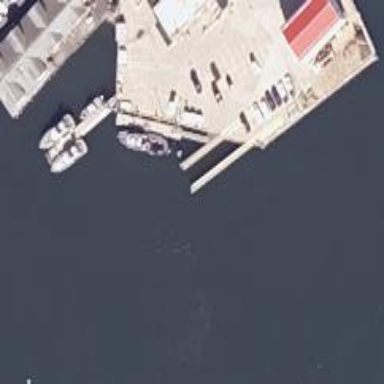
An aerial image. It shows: Pier designed for boat lift on the waterway.